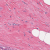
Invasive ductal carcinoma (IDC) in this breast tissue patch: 0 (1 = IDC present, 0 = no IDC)